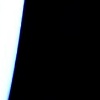
Label: space